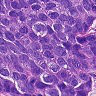
Metastatic tissue present: yes